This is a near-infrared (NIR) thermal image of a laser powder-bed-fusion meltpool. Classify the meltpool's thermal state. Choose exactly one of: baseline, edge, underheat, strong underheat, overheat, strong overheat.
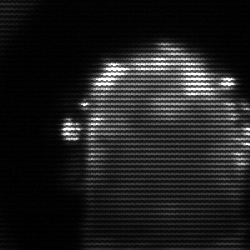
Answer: baseline